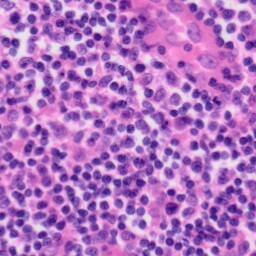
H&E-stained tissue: Tonsil